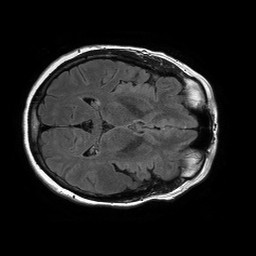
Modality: FLAIR
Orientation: axial
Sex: female
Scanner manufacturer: philips
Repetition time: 11 s
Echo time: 0.125 s